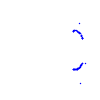
Particle: kaon